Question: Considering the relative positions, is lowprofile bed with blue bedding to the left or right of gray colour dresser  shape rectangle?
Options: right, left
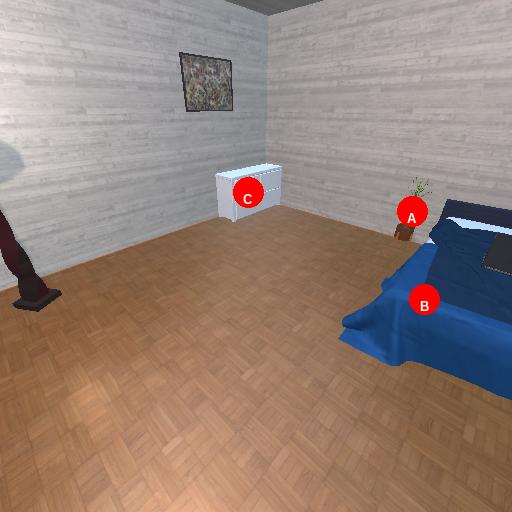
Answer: right